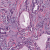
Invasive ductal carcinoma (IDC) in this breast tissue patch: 1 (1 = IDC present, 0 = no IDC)